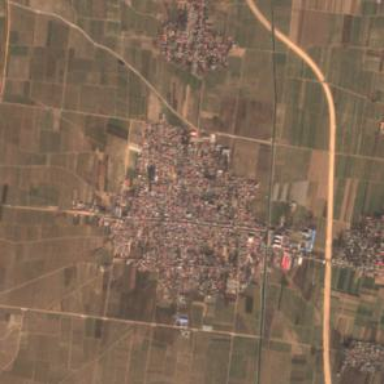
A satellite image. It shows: Village area.